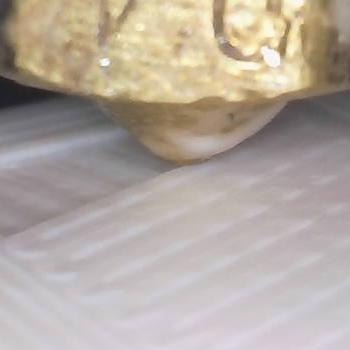
Flow rate: 56%